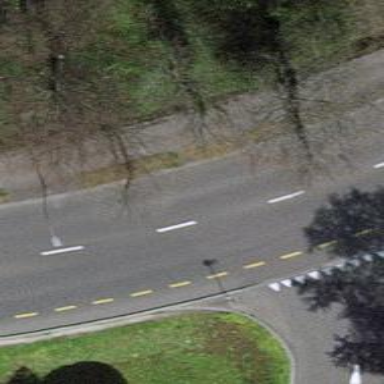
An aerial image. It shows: Avenue lined with trees.